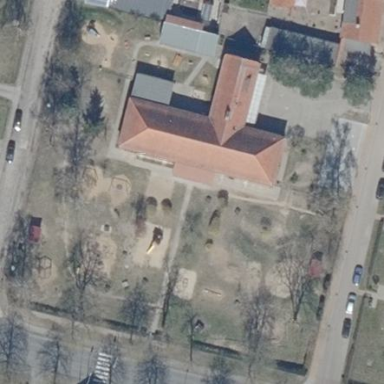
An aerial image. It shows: Kindergarten.